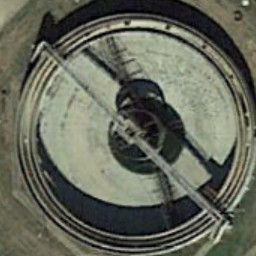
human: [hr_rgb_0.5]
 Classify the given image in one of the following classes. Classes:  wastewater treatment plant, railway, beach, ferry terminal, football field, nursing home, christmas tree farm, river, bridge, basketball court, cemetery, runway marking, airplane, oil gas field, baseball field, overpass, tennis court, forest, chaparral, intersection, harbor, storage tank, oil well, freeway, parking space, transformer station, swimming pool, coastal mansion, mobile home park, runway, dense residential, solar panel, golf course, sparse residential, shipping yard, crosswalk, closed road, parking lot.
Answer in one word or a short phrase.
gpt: wastewater treatment plant